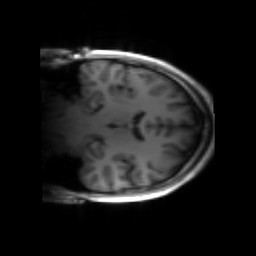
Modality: inplaneT1
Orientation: coronal
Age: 22
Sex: male
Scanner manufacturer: siemens
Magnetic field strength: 3 T
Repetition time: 1.2 s
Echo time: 0.00251 s